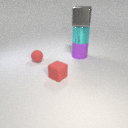
small red rubber sphere to the left of large purple rubber cylinder